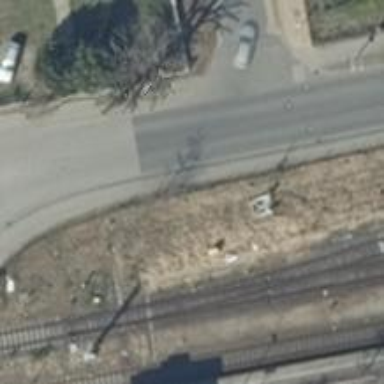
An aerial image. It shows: Abandoned railway.